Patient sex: F
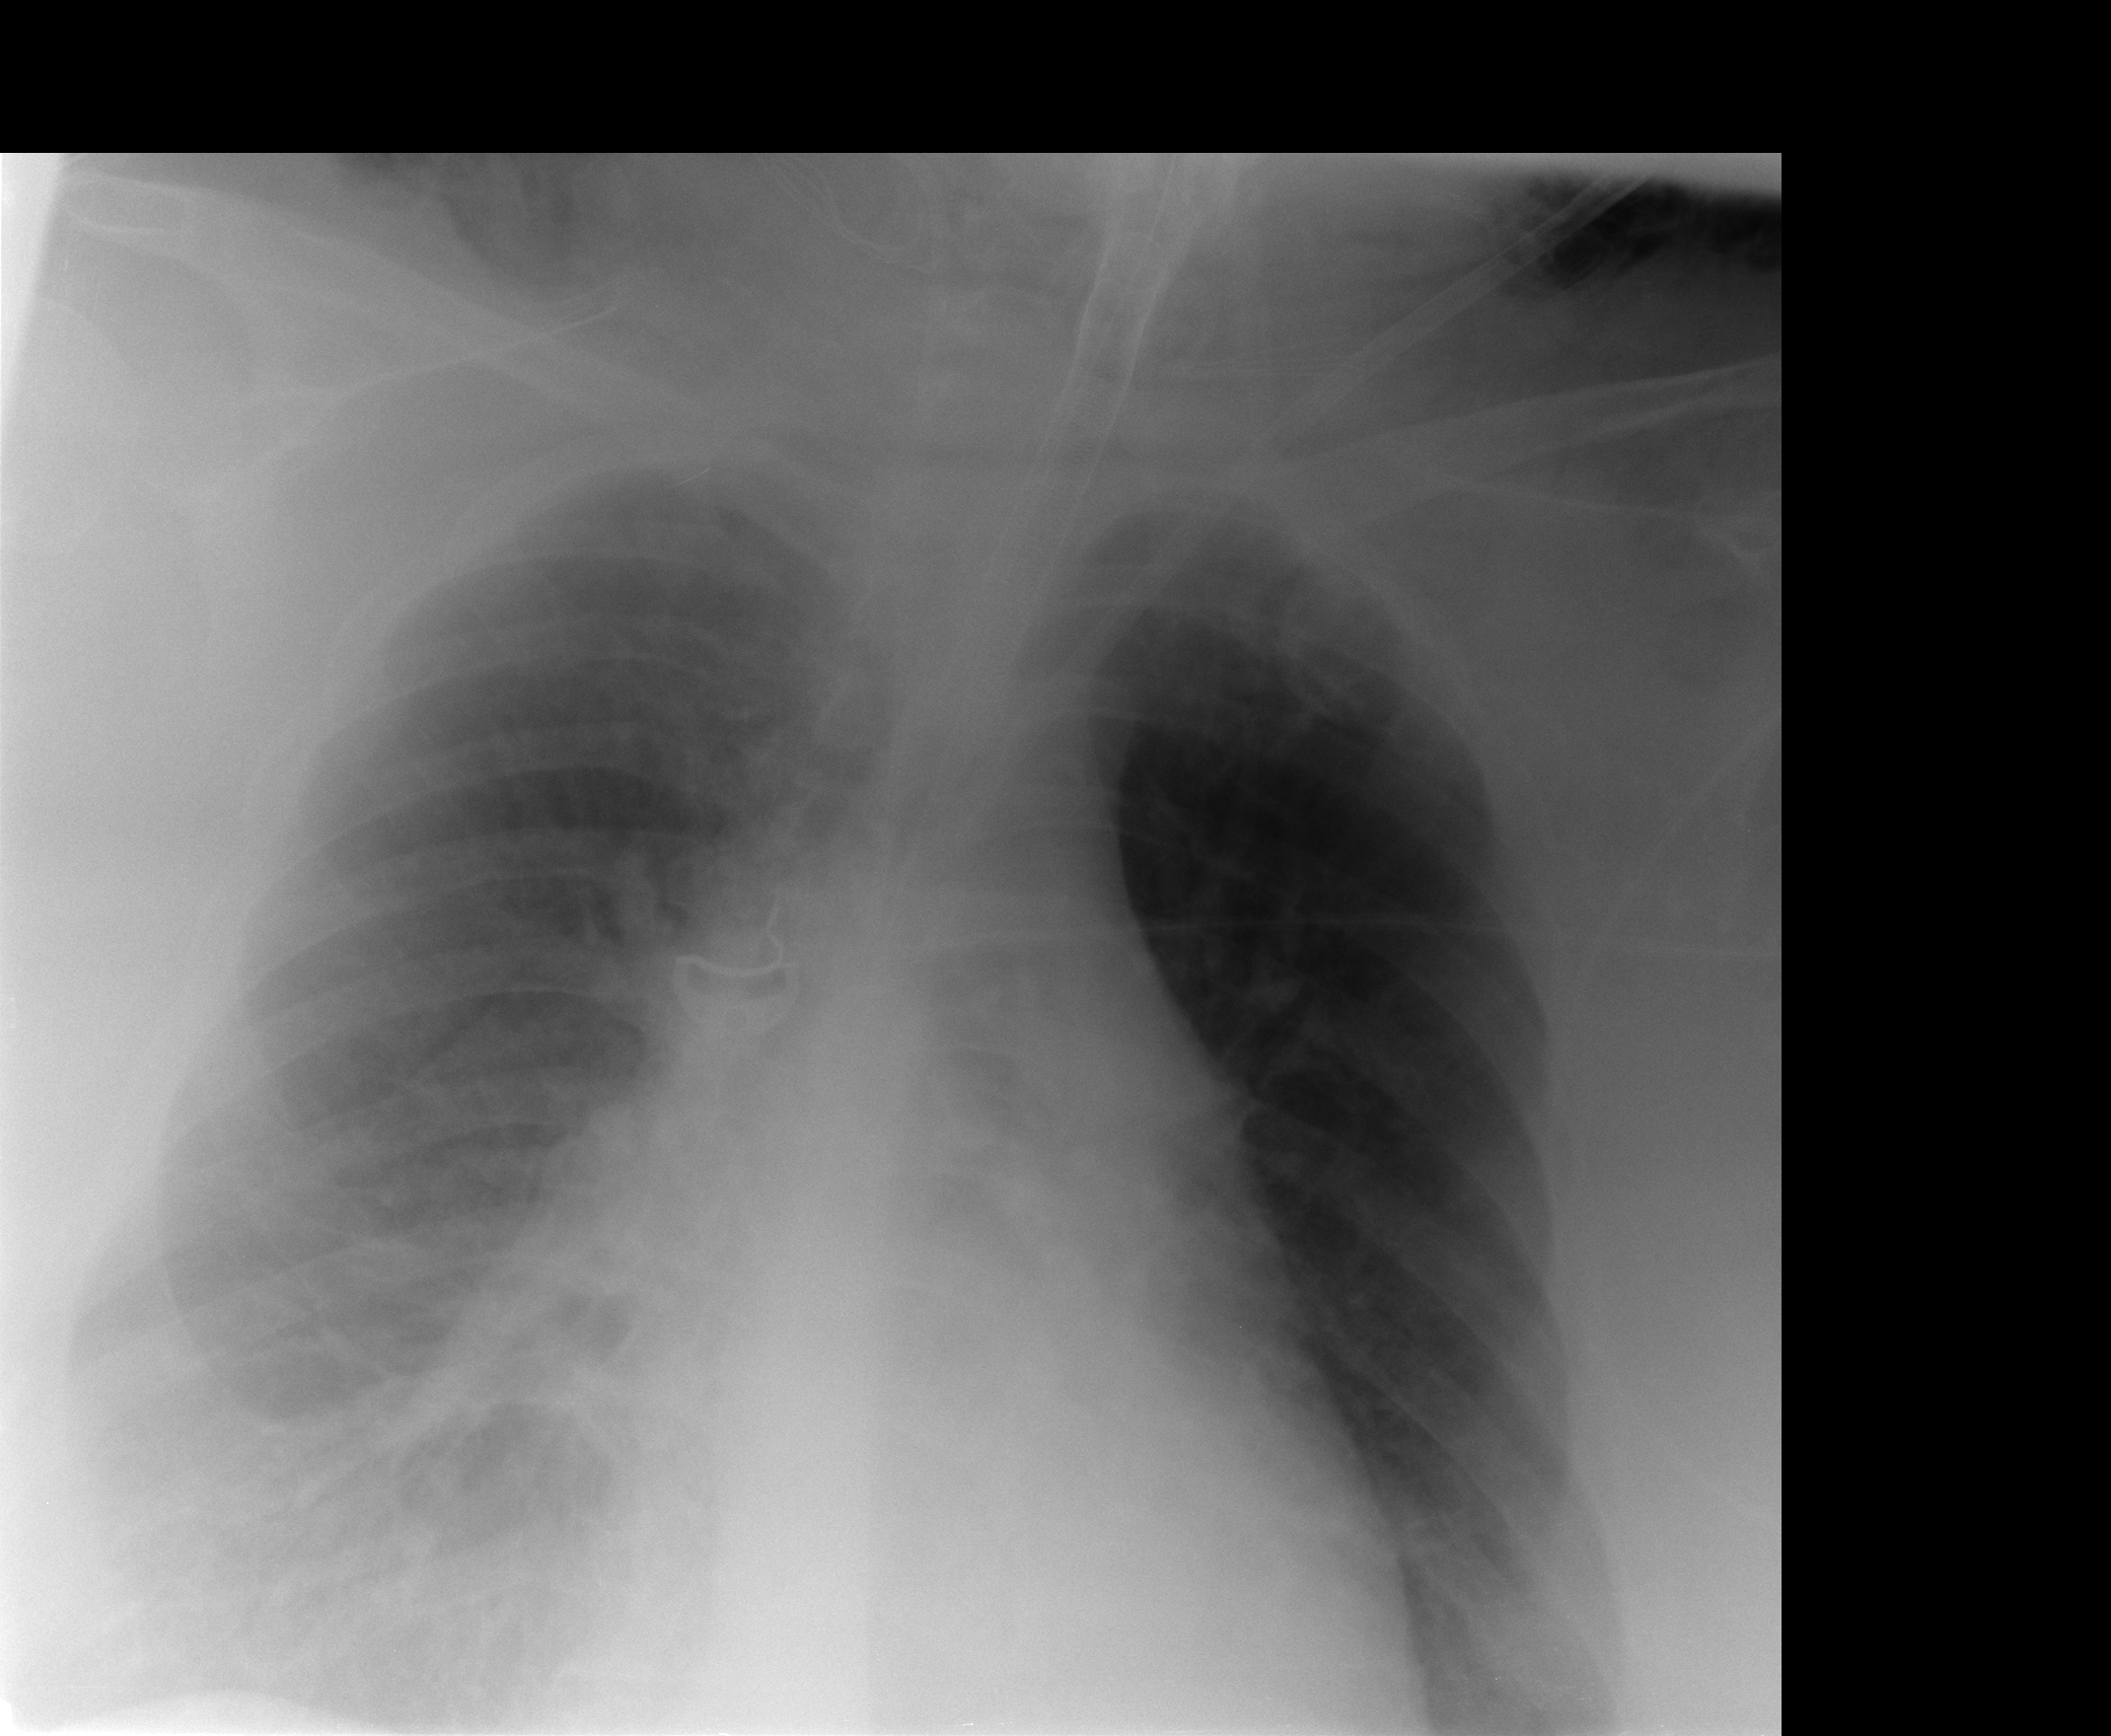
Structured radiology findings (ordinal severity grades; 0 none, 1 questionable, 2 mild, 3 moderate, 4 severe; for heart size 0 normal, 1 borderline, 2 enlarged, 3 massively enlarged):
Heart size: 2
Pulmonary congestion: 0
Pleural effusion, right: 2
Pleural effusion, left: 0
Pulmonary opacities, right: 2
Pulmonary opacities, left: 0
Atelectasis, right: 2
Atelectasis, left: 0